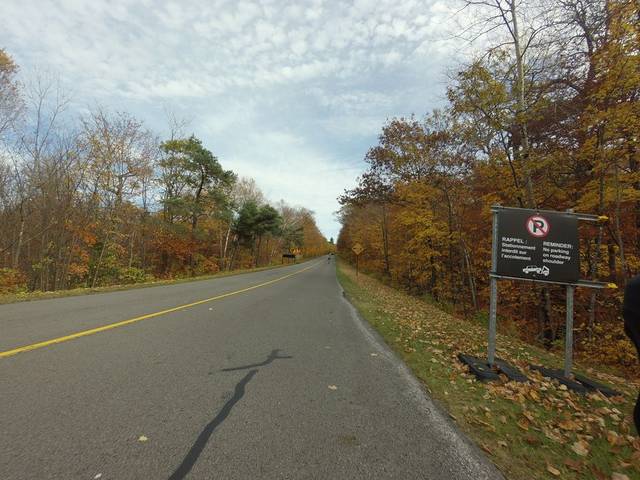
Region: Canada
Coordinates: 45.503, -75.886